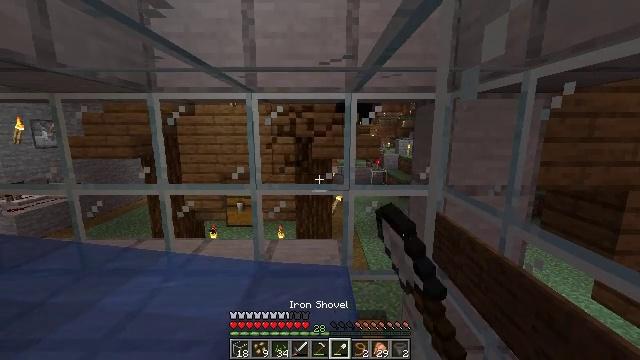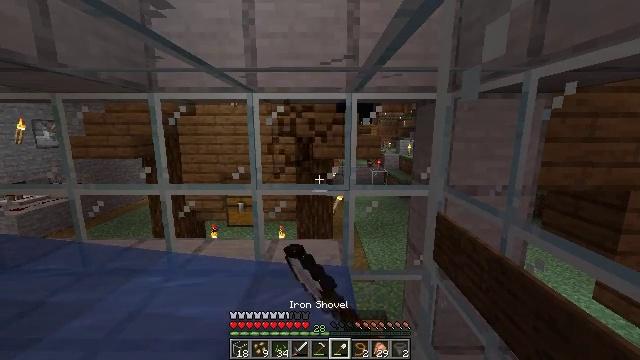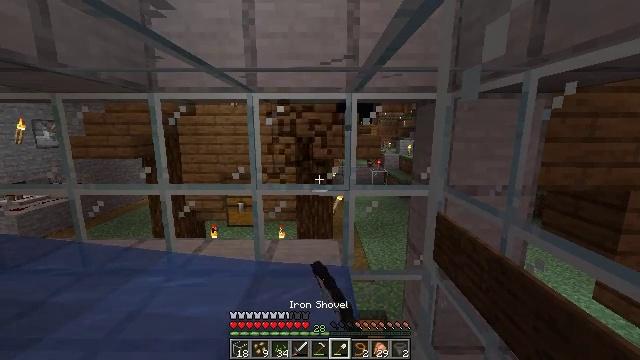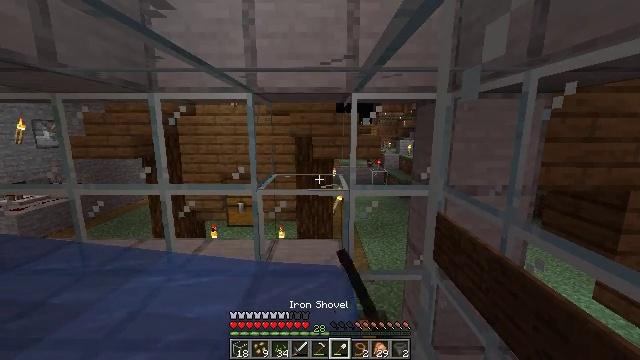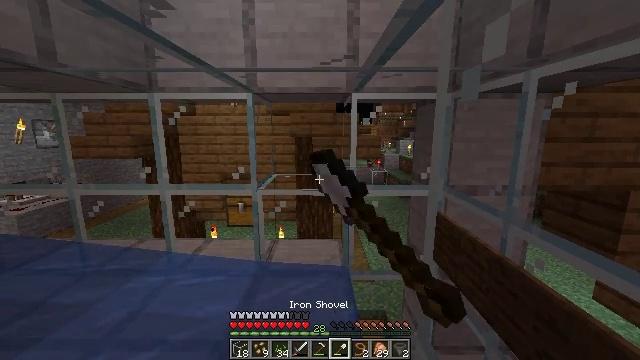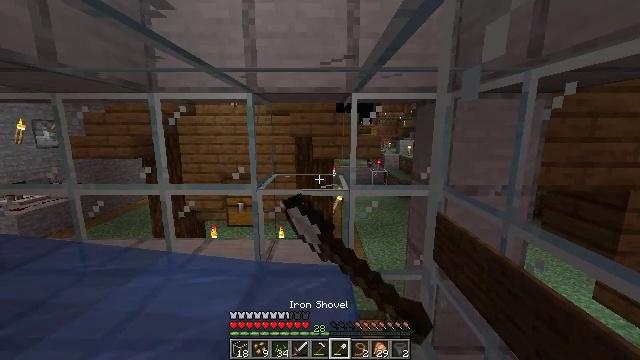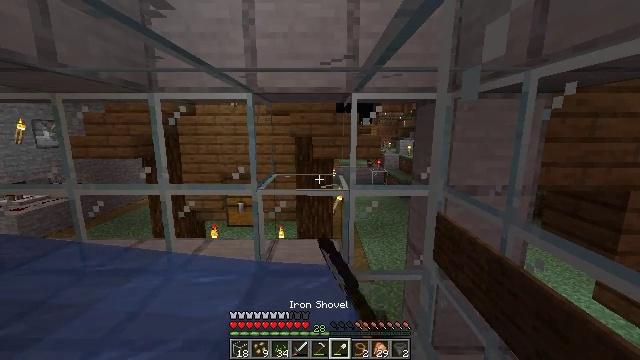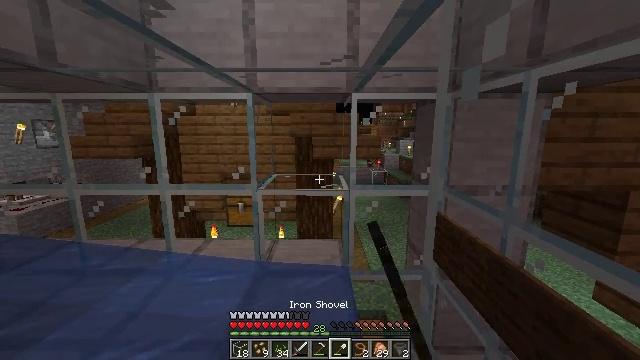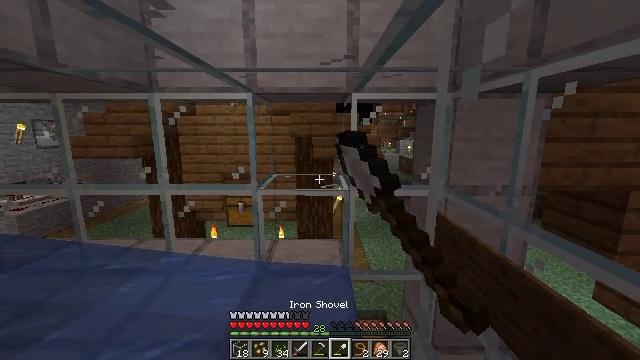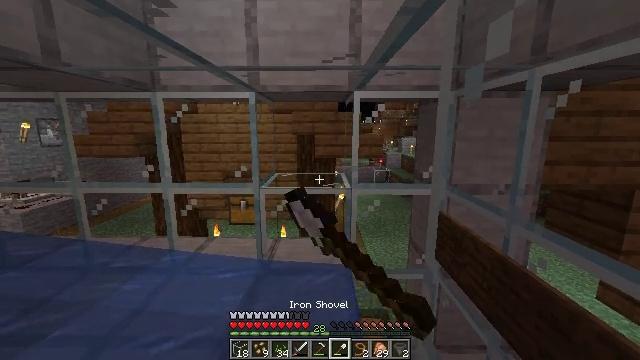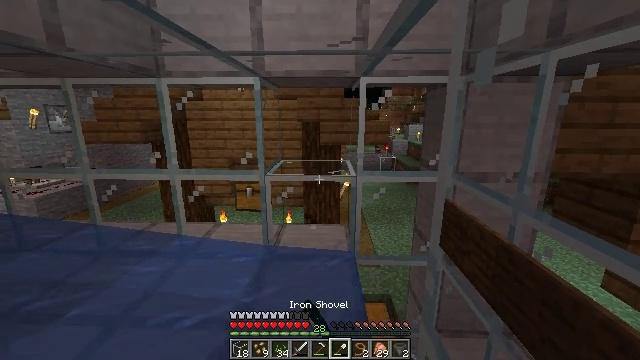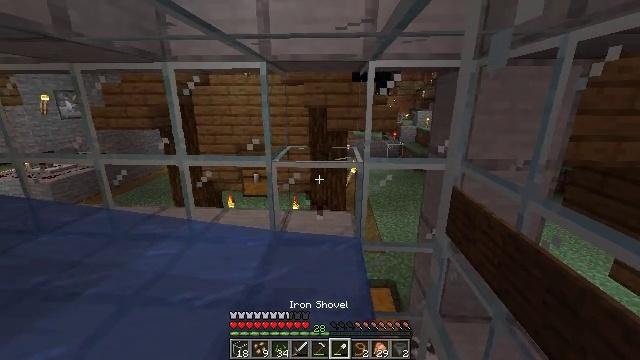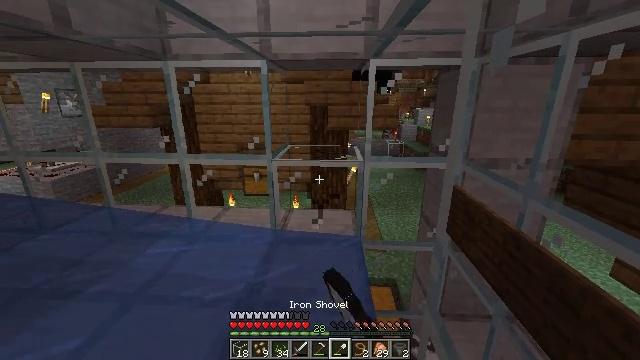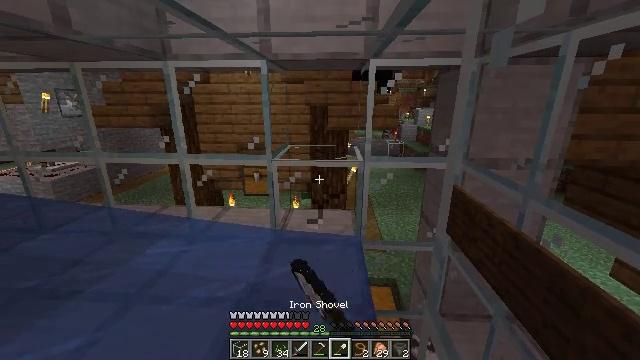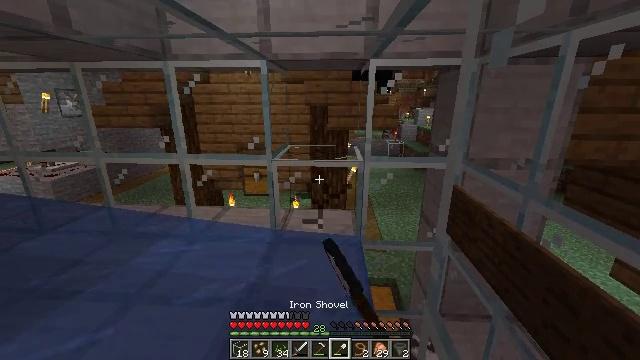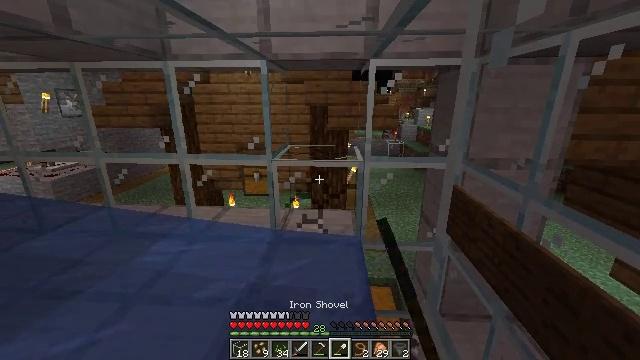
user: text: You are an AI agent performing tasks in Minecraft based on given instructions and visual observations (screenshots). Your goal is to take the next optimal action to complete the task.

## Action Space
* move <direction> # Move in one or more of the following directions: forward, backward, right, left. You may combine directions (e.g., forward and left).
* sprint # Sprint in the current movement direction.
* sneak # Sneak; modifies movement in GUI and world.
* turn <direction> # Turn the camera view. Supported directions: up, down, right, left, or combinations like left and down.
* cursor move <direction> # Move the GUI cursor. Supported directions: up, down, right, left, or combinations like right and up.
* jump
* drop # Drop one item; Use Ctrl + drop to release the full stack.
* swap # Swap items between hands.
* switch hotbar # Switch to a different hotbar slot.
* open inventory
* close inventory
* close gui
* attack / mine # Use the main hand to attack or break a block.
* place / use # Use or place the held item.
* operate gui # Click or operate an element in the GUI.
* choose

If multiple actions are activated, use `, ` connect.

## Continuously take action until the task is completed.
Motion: motion action
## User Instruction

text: Break the glass block.
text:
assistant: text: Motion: move back, attack / mine
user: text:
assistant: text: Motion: move back, attack / mine
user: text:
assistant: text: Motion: move back, attack / mine
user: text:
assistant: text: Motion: move back, attack / mine
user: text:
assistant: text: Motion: move back, attack / mine
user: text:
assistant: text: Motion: move back, attack / mine
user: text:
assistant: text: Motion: move back, attack / mine
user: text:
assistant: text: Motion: move back, attack / mine
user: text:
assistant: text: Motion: move back, attack / mine
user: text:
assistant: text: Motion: move back, turn left and down, attack / mine
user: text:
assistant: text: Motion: move back, turn left and down, attack / mine
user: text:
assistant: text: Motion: move back, attack / mine
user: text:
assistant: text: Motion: move back, attack / mine
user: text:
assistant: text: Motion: move back, attack / mine
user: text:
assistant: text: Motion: move back, attack / mine
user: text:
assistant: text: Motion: move back, attack / mine
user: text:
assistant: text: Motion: move back, attack / mine
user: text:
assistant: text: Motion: move back, attack / mine
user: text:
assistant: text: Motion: move back, attack / mine
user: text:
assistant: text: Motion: move back, attack / mine
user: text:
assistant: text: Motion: move back, attack / mine
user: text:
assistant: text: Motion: move back, attack / mine
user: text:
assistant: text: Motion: attack / mine